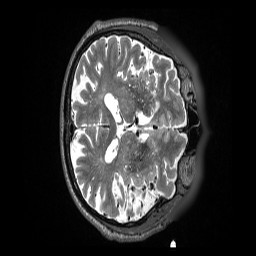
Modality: T2w
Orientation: axial
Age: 83
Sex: female